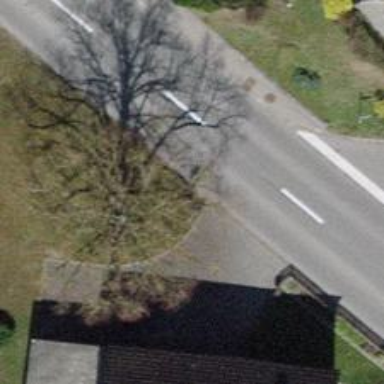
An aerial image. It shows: Single tag "natural: tree."